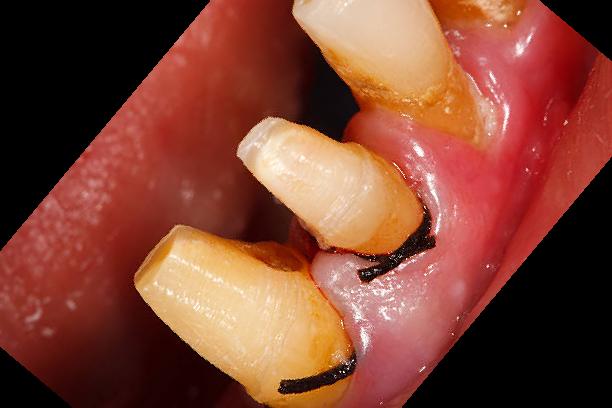
Condition: Calculus